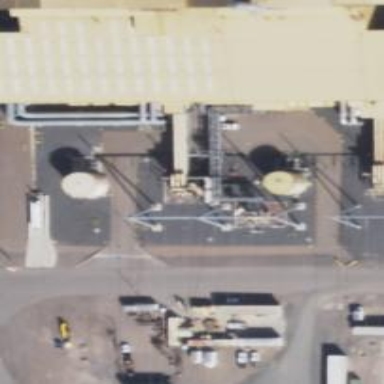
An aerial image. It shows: Generator is pictured.